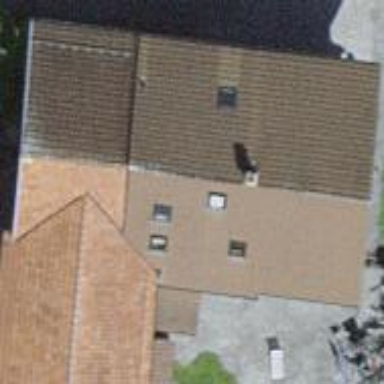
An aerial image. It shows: Detached building.